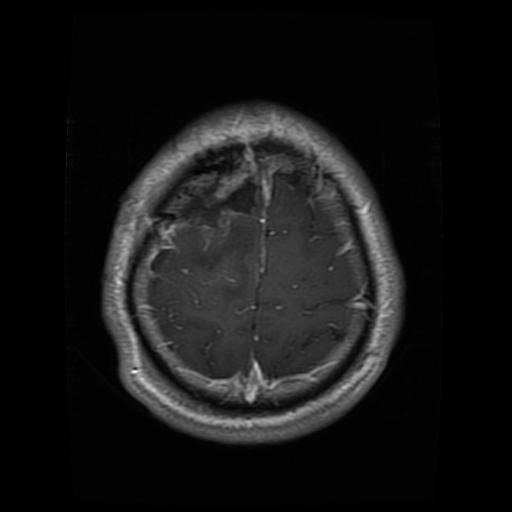
Label: glioma